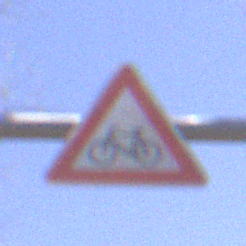
Verkehrszeichen: RadverkehrRechts
Umgebung: Outdoor, Nature
Tageszeit: Midday
Wetter: Clear
Licht: Natural
Jahreszeit: NotSpecified
Kontrast: HighContrast